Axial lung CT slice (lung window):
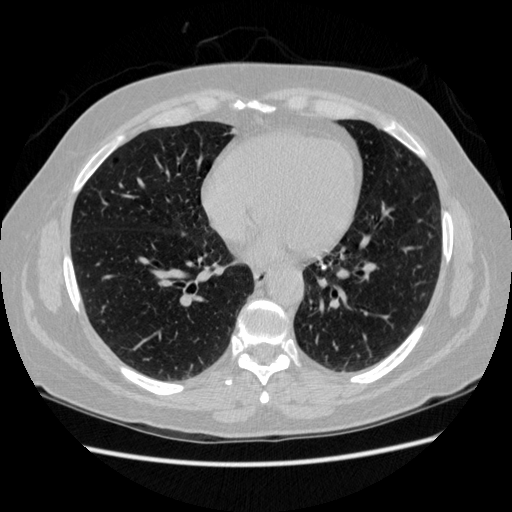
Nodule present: no